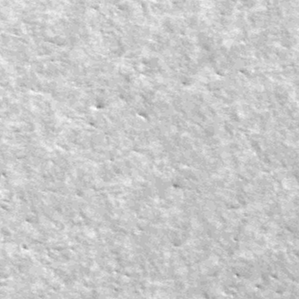
Label: frost